Question: How can I concatenate disparate chunks and add them to a paragraph, the paragraph to a cell, then the cell to a table using iTextSharp (in generating a PDF file)?
I am able to get to a certain "place" in my PDF file generation, so that it looks like so (the right side of the page is blank, as it should be):

This is the code I'm using for that:
'''
using (var ms = new MemoryStream())
{
using (var doc = new Document(PageSize.A4, 50, 50, 25, 25))
{
//Create a writer that's bound to our PDF abstraction and our stream
using (var writer = PdfWriter.GetInstance(doc, ms))
{
//Open the document for writing
doc.Open();
var courierBold11Font = FontFactory.GetFont(FontFactory.COURIER_BOLD, 11, BaseColor.BLACK);
var docTitle = new Paragraph("Mark Twain", courierBold11Font);
doc.Add(docTitle);
var timesRoman9Font = FontFactory.GetFont("Times Roman", 9, BaseColor.BLACK);
var subTitle = new Paragraph("Roughing It", timesRoman9Font);
doc.Add(subTitle);
var courier9RedFont = FontFactory.GetFont("Courier", 9, BaseColor.RED);
var importantNotice = new Paragraph("'All down but nine; set 'em up on the other alley, pard' - Scotty Briggs", courier9RedFont);
importantNotice.Leading = 0;
importantNotice.MultipliedLeading = 0.9F; // reduce the width between lines in the paragraph with these two settings
PdfPTable table = new PdfPTable(1);
PdfPCell cellImportantNote = new PdfPCell(importantNotice);
cellImportantNote.BorderWidth = PdfPCell.NO_BORDER;
table.WidthPercentage = 50;
table.HorizontalAlignment = Element.ALIGN_LEFT;
table.AddCell(cellImportantNote);
doc.Add(table);
doc.Close();
}
var bytes = ms.ToArray();
String PDFTestOutputFileName = String.Format("iTextSharp_{0}.pdf", DateTime.Now.ToShortTimeString());
PDFTestOutputFileName = PDFTestOutputFileName.Replace(":", "_");
var testFile = Path.Combine(Environment.GetFolderPath(Environment.SpecialFolder.Desktop), PDFTestOutputFileName);
File.WriteAllBytes(testFile, bytes);
MessageBox.Show(String.Format("{0} written", PDFTestOutputFileName));
}
}
'''
However, I need to break up the red text so that part of it is bolded, parts of it are anchor tags/hrefs, etc.
I thought I could do it this way:
'''
var courier9RedBoldFont = FontFactory.GetFont(FontFactory.COURIER_BOLD, 9, BaseColor.RED);
// Build up chunkified version of "important notice"
Chunk boldpart = new Chunk("All down but nine - set 'em up on the other alley, pard", courier9RedBoldFont);
Chunk attribution = new Chunk("Scotty Briggs", courier9RedFont);
PdfPTable tbl = new PdfPTable(1);
tbl.WidthPercentage = 50;
tbl.HorizontalAlignment = Element.ALIGN_LEFT;
var par = new Paragraph();
par.Chunks.Add(boldpart);
par.Chunks.Add(attribution );
PdfPCell chunky = new PdfPCell(par);
chunky.BorderWidth = PdfPCell.NO_BORDER;
tbl.AddCell(chunky);
doc.Add(tbl);
'''
...but that's not adding anything at all to the PDF file, but why not? Doesn't a cell take a paragraph, and cannot a paragraph be comprised of Chunks?
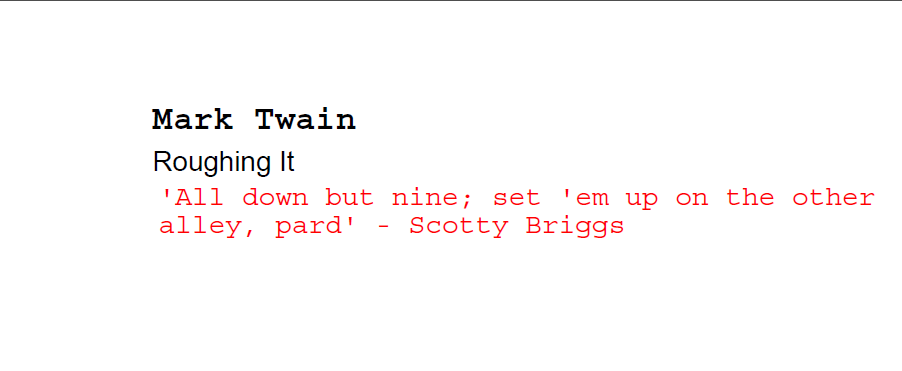
Answer: Instead of 'para.Chunks.Add()' just use 'par.Add();' The 'Chunks' that are returned from 'Paragraph' actually come from the base class 'Phrase'. If <URL> for that property you'll see that the collection returned is actually a temporary collection created on the fly so it is effectively read-only.